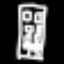
Label: The Eiffel Tower